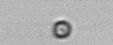
Label: nanoplankton_mix